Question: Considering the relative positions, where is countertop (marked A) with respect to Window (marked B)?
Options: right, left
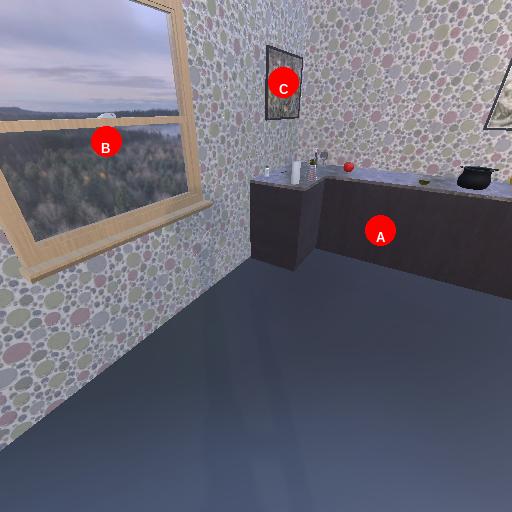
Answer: right